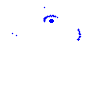
Particle: pion